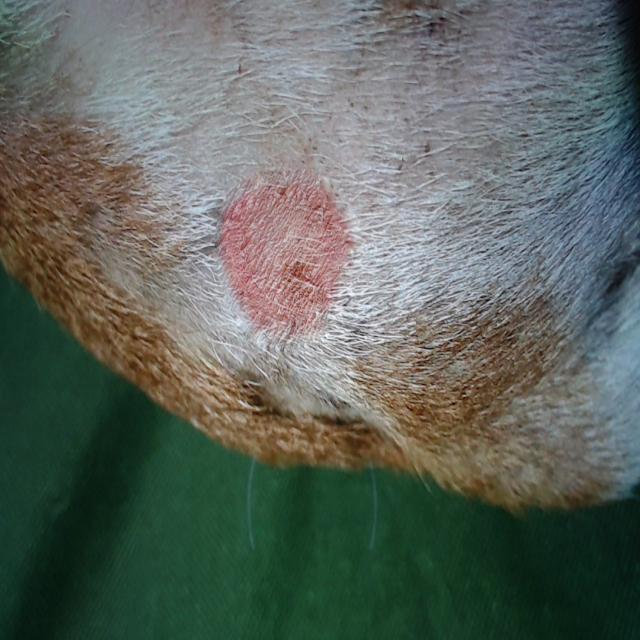
Canine ringworm (Dermatophytosis) — fungal infection caused by Microsporum or Trichophyton. Presents with circular alopecia, scaling, crusting, and broken hairs.